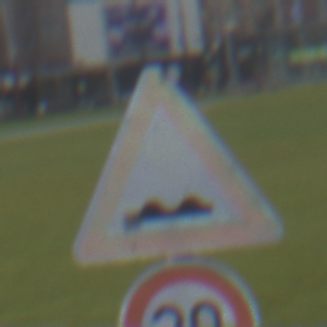
Verkehrszeichen: UnebeneFahrbahn
Zusatzzeichen unten: Geschwindigkeit30
Umgebung: Outdoor, Suburban
Tageszeit: MorningAfternoon
Wetter: PartlyCloudy
Licht: Natural
Jahreszeit: NotSpecified
Kontrast: MediumContrast